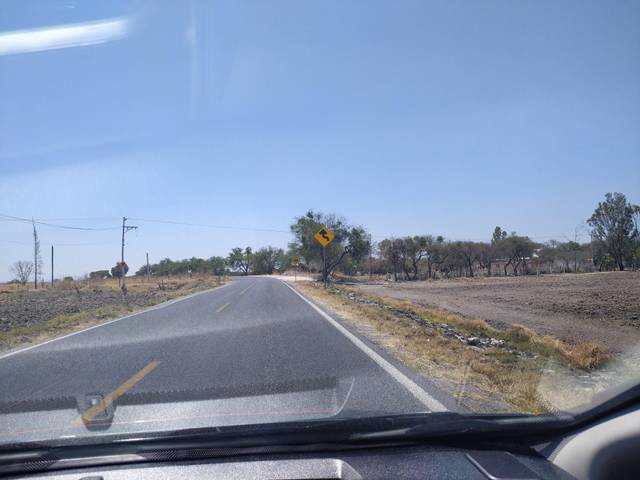
Region: Mexico
Coordinates: 20.97, -101.845